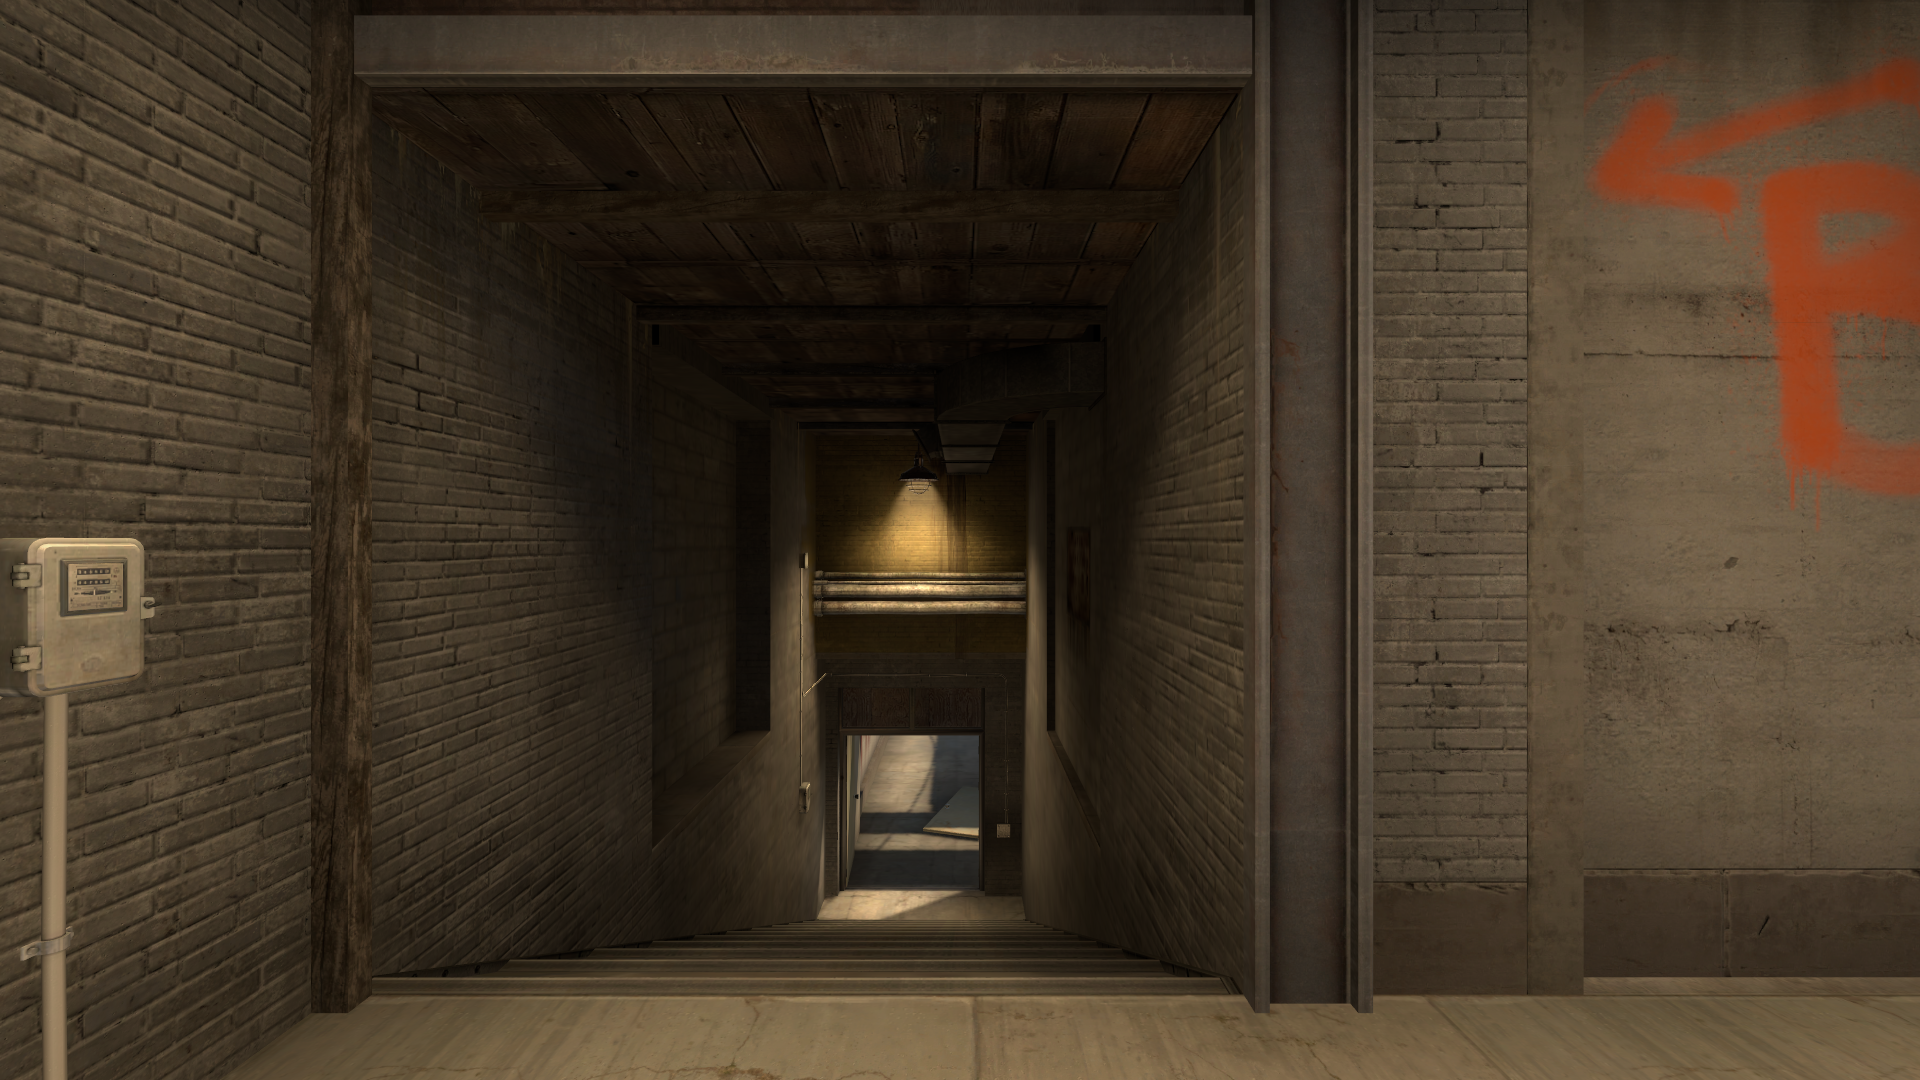
Map: de_train